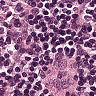
Metastatic tissue present: no